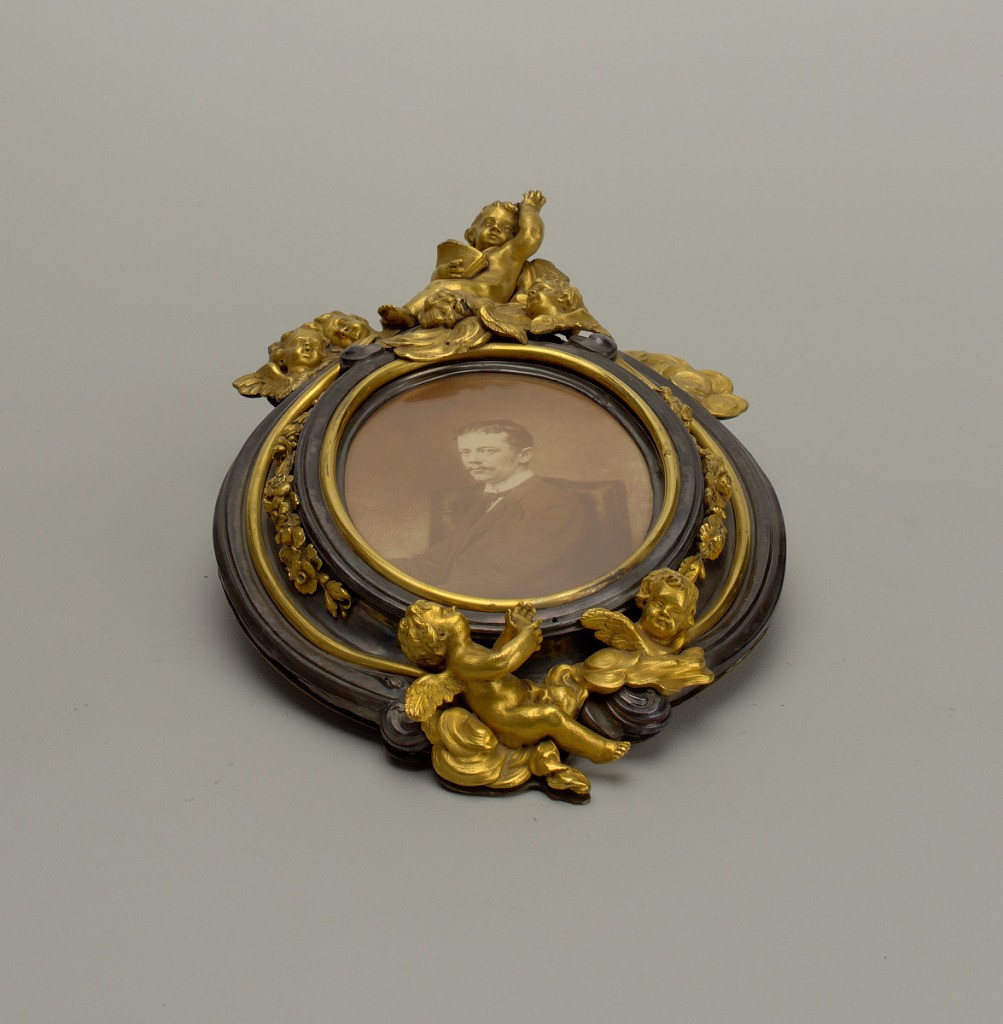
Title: Easel and frame
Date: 19th century
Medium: gilt bronze
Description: Frame, easel
Oval frame with bronze cupids at top - easel